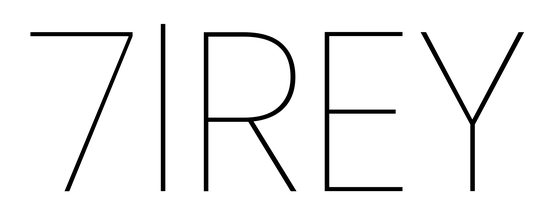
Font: Poppins-Thin